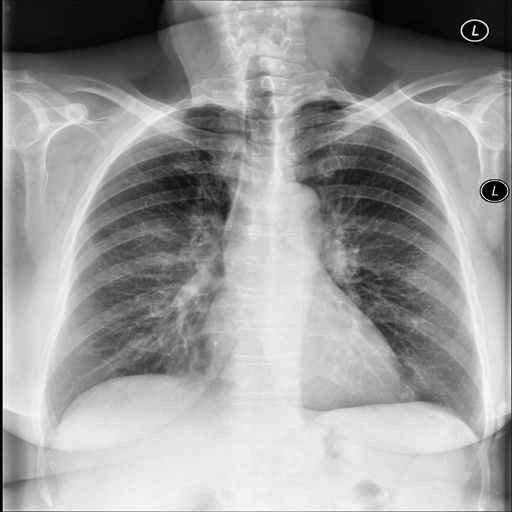
Finding: NORMAL